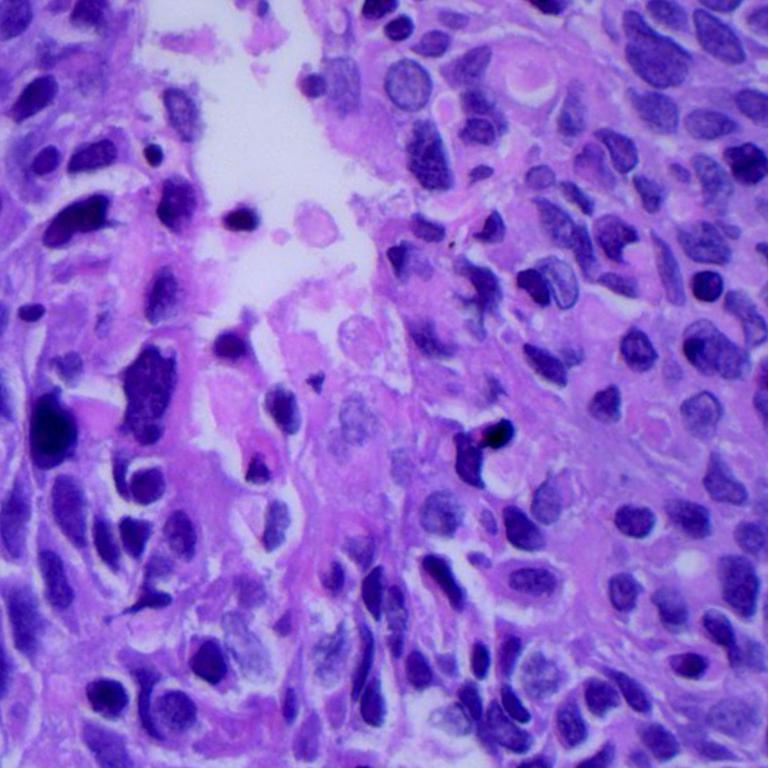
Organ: lung
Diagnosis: squamous carcinomas